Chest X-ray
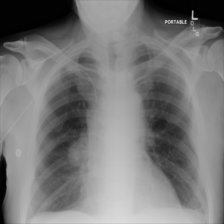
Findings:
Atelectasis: negative
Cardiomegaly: negative
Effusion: negative
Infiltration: negative
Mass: positive
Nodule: negative
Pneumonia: negative
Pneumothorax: negative
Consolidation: negative
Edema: negative
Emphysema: negative
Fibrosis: negative
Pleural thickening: negative
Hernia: negative